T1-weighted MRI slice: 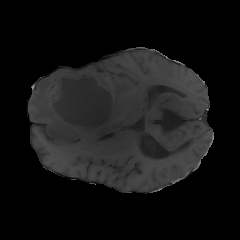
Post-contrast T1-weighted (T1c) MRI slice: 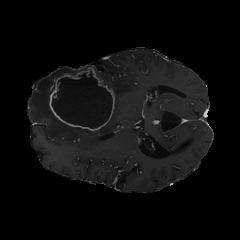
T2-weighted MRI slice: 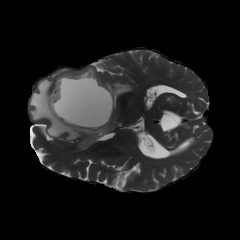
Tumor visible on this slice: yes